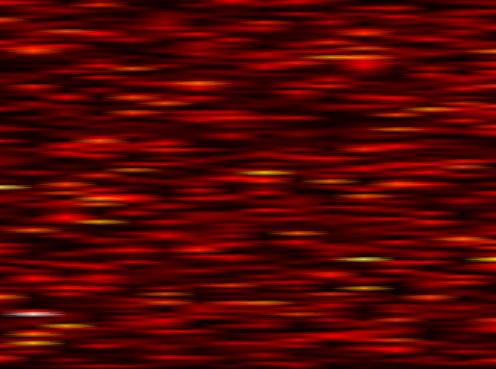
Label: FBMC